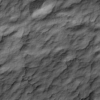
Label: not_dusty